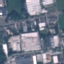
Land use / land cover class: Industrial